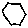
Label: hexagon